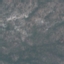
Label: HerbaceousVegetation